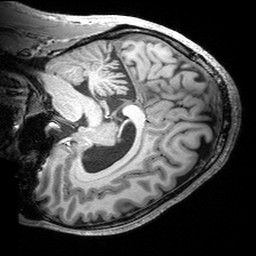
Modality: T1w
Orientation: sagittal
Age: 31
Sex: male
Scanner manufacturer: siemens
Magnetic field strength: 3 T
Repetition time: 2.53 s
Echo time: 0.00299 s